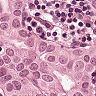
Metastatic tissue present: yes